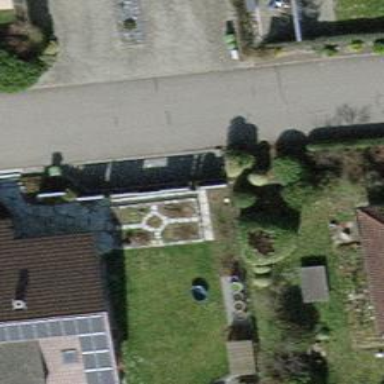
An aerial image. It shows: Hedge acting as barrier.